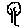
Label: tree